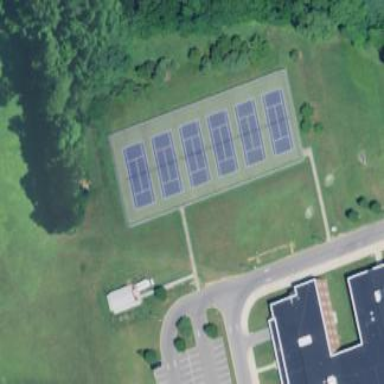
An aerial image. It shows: Tennis court on pitch designated for leisure land.